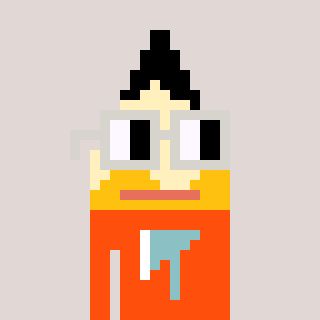
a pixel art character with square light gray glasses, a pencil-shaped head and a orange-colored body on a warm background